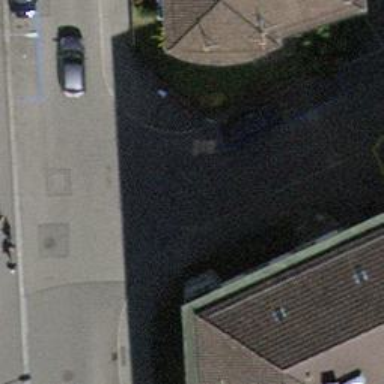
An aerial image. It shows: Kerb serving as barrier.